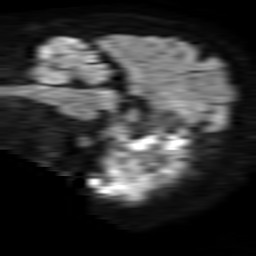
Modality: TRACE
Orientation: sagittal
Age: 76
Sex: male
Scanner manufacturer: philips
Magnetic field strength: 1.5 T
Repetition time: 3.398 s
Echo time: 0.06922 s